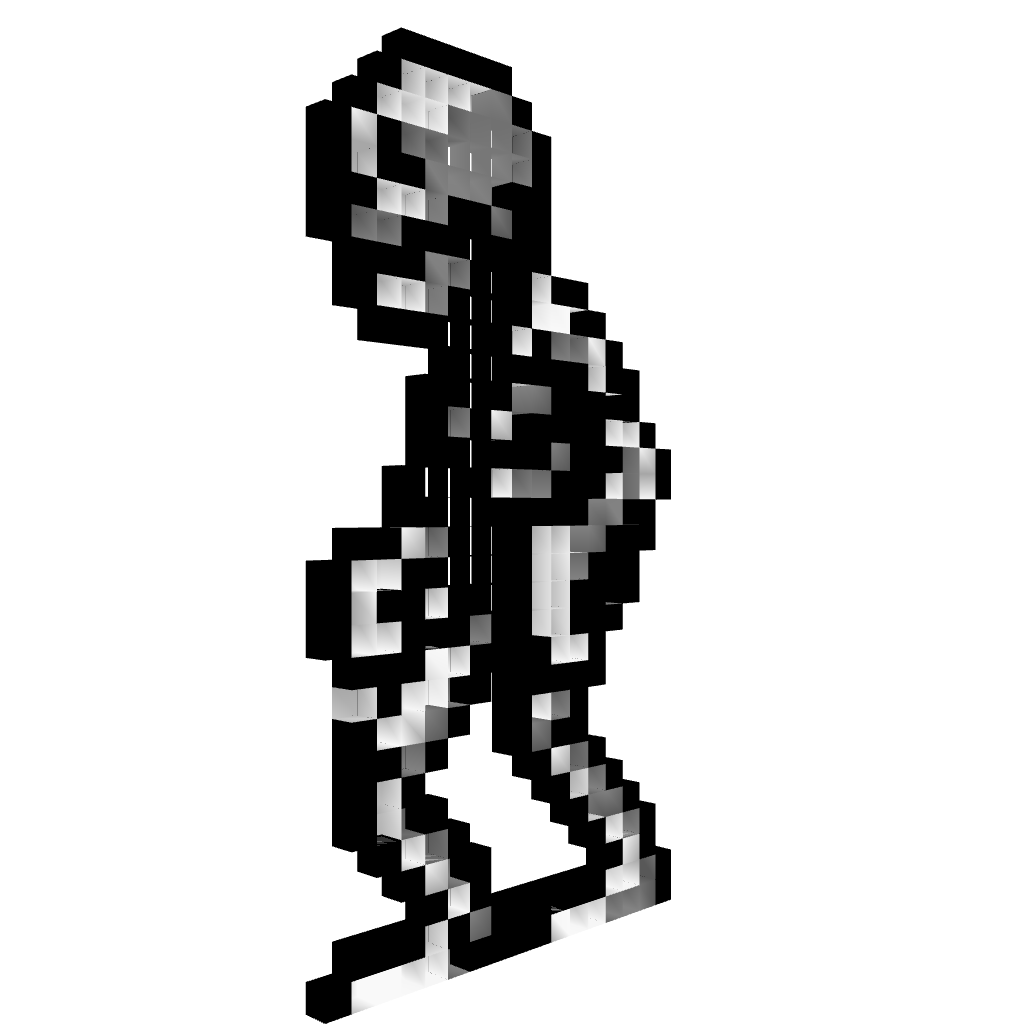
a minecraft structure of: Skeleton from Castlevania 2 bad low quality